Interaction volume radius: 5 \u00c5
Interaction volume height: 45 \u00c5
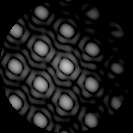
Disorder parameter: 0.02252